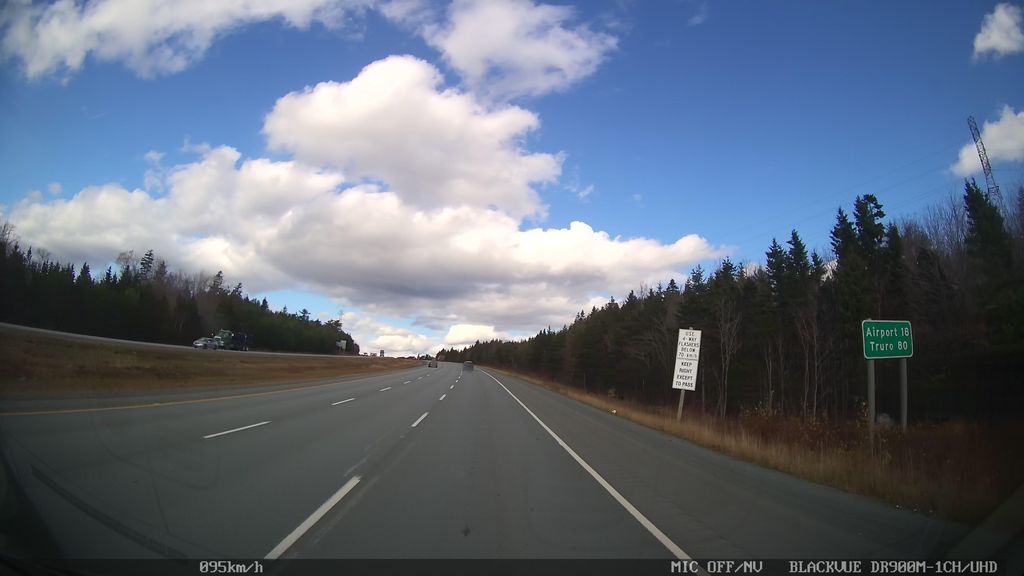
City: halifax